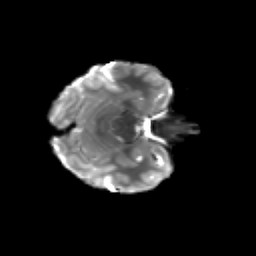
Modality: T2w
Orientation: axial
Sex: female
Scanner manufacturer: siemens
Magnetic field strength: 3 T
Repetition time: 5 s
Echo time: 0.071 s